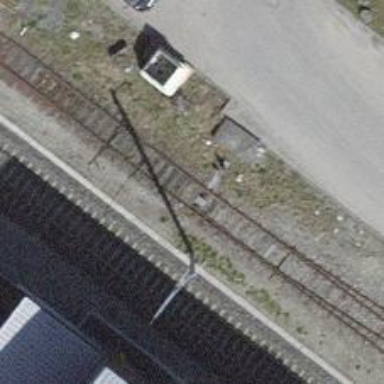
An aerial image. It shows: Single-track railway spur.